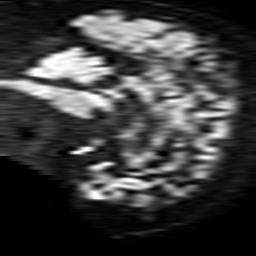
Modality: TRACE
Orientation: sagittal
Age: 79
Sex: male
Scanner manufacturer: philips
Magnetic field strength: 1.5 T
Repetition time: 3.542 s
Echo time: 0.09411 s